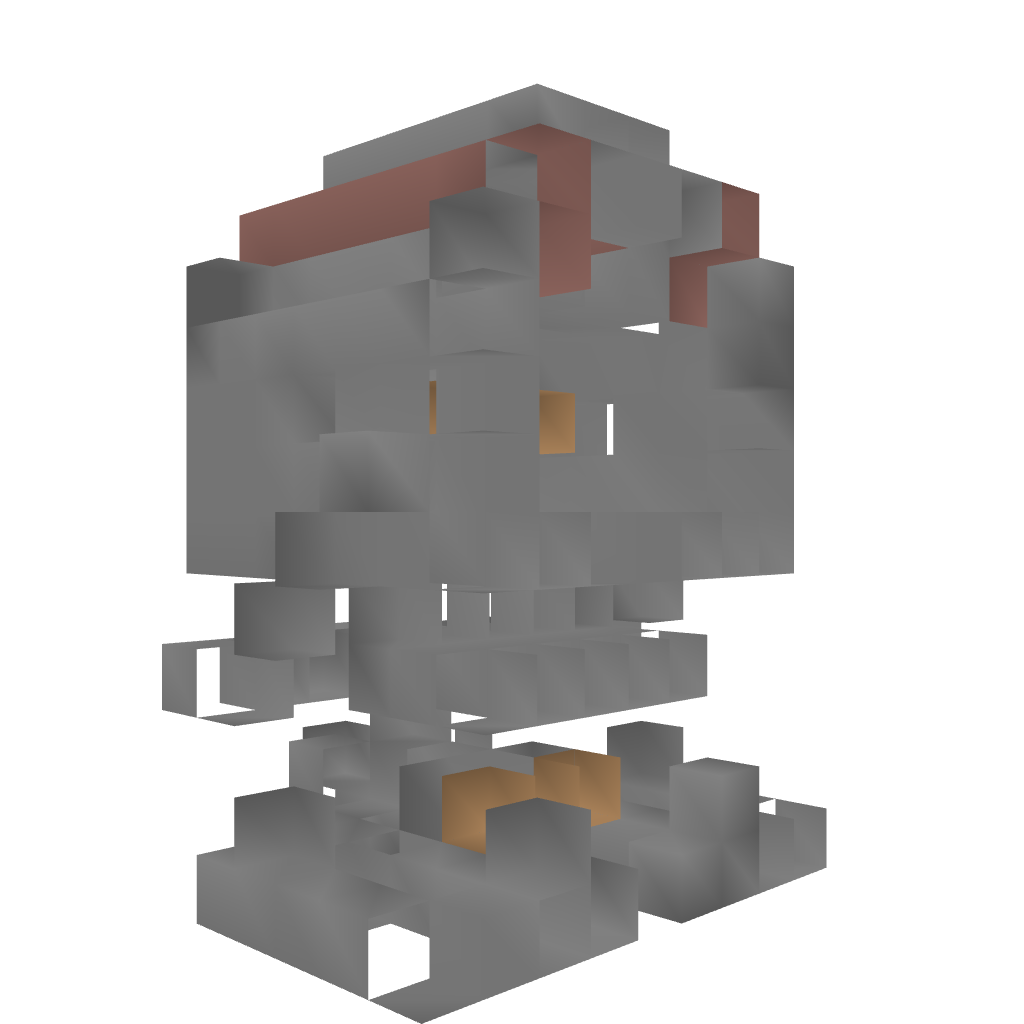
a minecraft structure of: commandblock based redstone door (5 by 3 pistons) bad low quality